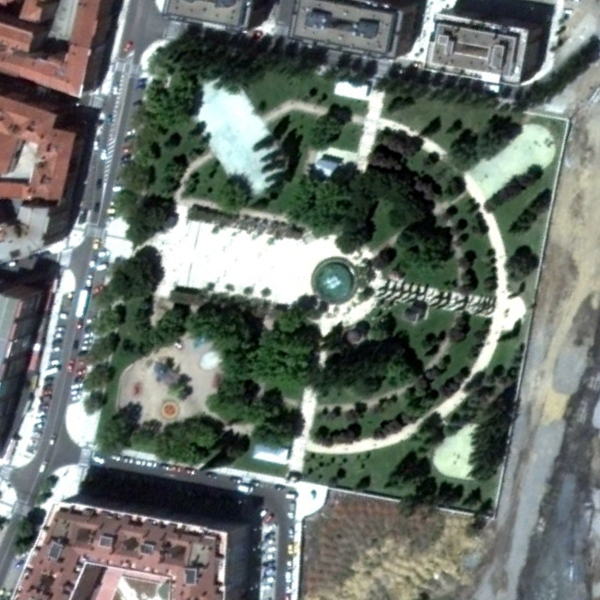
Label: Square